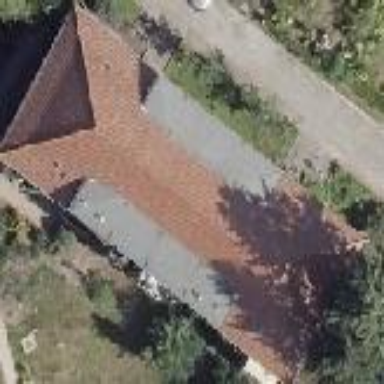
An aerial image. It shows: Hipped roof on residential building.